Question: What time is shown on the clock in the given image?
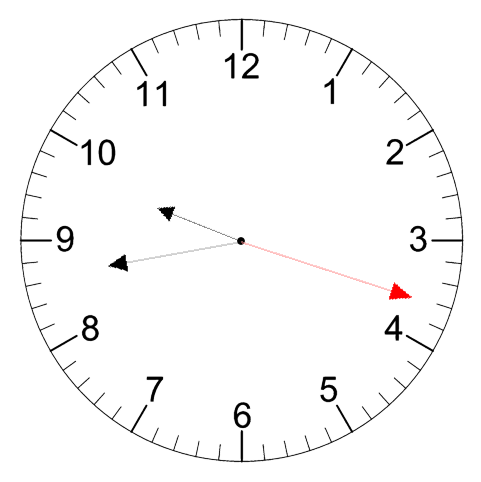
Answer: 09:43:18